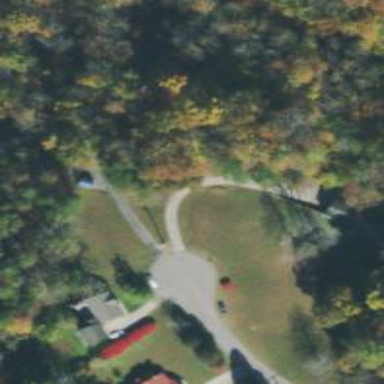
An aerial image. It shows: Driveway leading to service road.